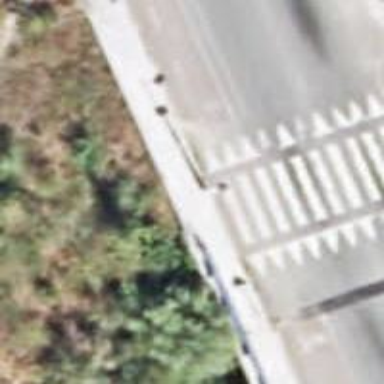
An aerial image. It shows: Sidewalk.